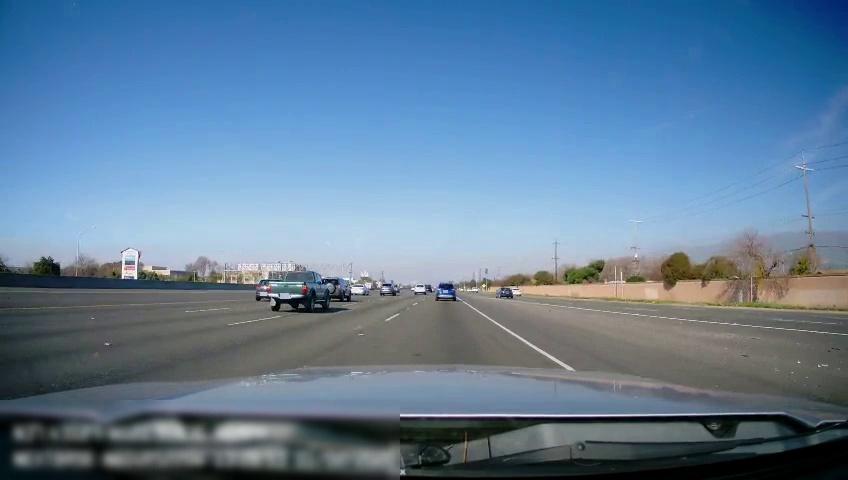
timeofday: Day
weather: Sunny
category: Drivable Space
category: Vehicles | Car
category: Vehicles | Car
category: Vehicles | SUV
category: Vehicles | SUV
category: Vehicles | Car
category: Vehicles | SUV
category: Vehicles | Car
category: Vehicles | SUV
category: Vehicles | Truck
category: Lanes | Alternate Lane
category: Lanes | Alternate Lane
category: Lanes | Alternate Lane
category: Lanes | Alternate Lane
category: Lanes | Current Lane
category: Lanes | Alternate Lane
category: Lanes | Alternate Lane
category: Lanes | Alternate Lane
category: Lanes | Alternate Lane